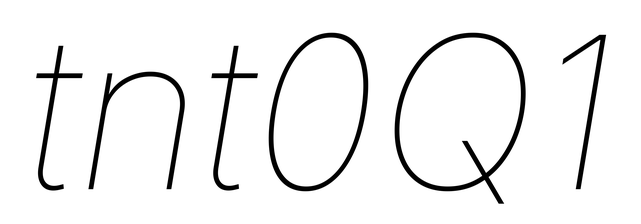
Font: Inter-Italic_Thin_Italic